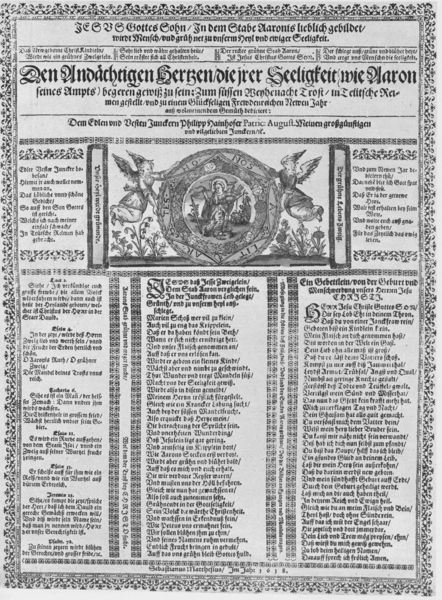
Titel: JESVS Gottes Sohn/ Jn dem Stabe Aaronis lieblich gebildet
Standort: Wolfenbüttel
Institution: Herzog August Bibliothek
Schlagwörter: flügel, gott, weiß, blumen, grau, schwarz, zeichnung, ornament, bibel, halten, rahmen, bild, kirche, pflanzen, rokoko, kreis, engel, schrift, grafik, graphik, spalten, rand, deutsch, buch, medaillon, religion, schweben, druck, seite, illustration, schwarzweiß, text, zeitung, überschrift, gebet, wappen, brief, medaille, maria, madonna, putti, flugblatt, dokument, präsentieren, illsutration, aaron, majuskel